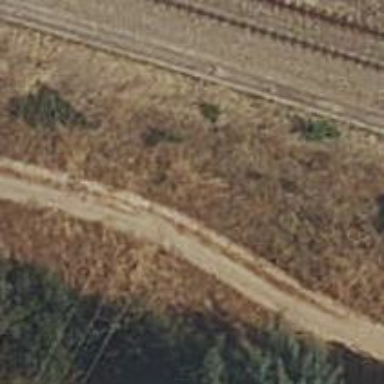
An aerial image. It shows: Excellent dirt path trail.